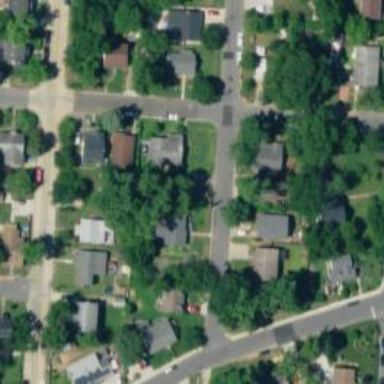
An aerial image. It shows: Neighborhood.